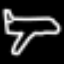
Label: airplane